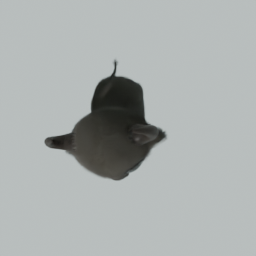
Label: animals